Question: Just a simple problem without any idea of how to do it. Does anyone know how/if this can be done?
I just want one solid dialog box with no partitions as it looks a little better in my application.
'''
public void showCustomDialog() {
Dialog dialog = new Dialog(this);
dialog.setContentView(R.layout.customdialog);
TextView thisText = (TextView) dialog.findViewById(R.id.customDialogThisText);
thisText.setText("This");
TextView thatText = (TextView) dialog.findViewById(R.id.customDialogThatText);
thatText.setText("That");
ImageView image = (ImageView) dialog.findViewById(R.id.customDialogImageView);
image.setImageResource(R.drawable.icon);
//Crashes the program with an AndroidRuntimeError
//dialog.requestWindowFeature(dialog.getWindow().FEATURE_NO_TITLE);
dialog.show();
}
'''

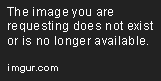
Answer: Just don't call setTitle() and there will be no title, like that:

'''
LayoutInflater factory = LayoutInflater.from(this);
final View textEntryView = factory.inflate(R.layout.alert_dialog_text_entry, null);
new AlertDialog.Builder(AlertDialogSamples.this)
.setView(textEntryView)
.setPositiveButton(R.string.alert_dialog_ok, new DialogInterface.OnClickListener() {
public void onClick(DialogInterface dialog, int whichButton) {
/* User clicked OK so do some stuff */
}
})
.setNegativeButton(R.string.alert_dialog_cancel, new DialogInterface.OnClickListener() {
public void onClick(DialogInterface dialog, int whichButton) {
/* User clicked cancel so do some stuff */
}
})
.create();
'''